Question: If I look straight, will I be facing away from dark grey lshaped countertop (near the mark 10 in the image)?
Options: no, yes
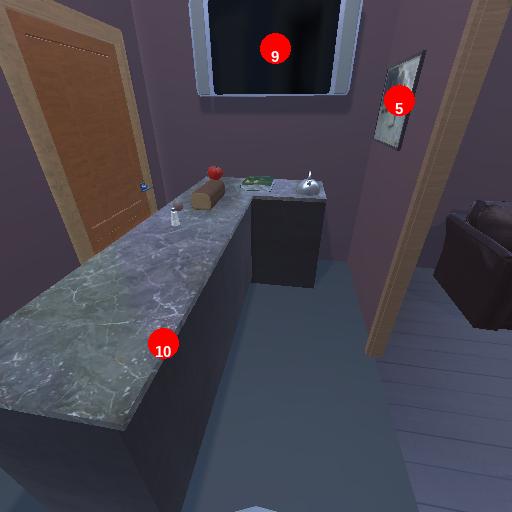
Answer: no